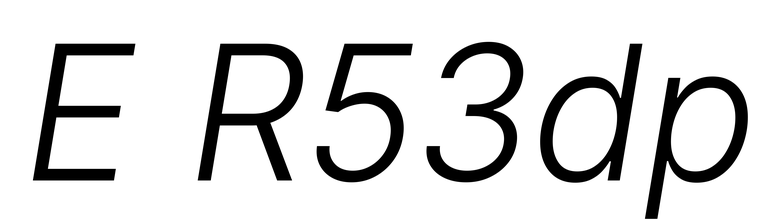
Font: Inter-Italic_Light_Italic